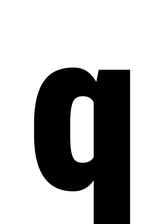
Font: Roboto_Condensed_Black